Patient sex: M
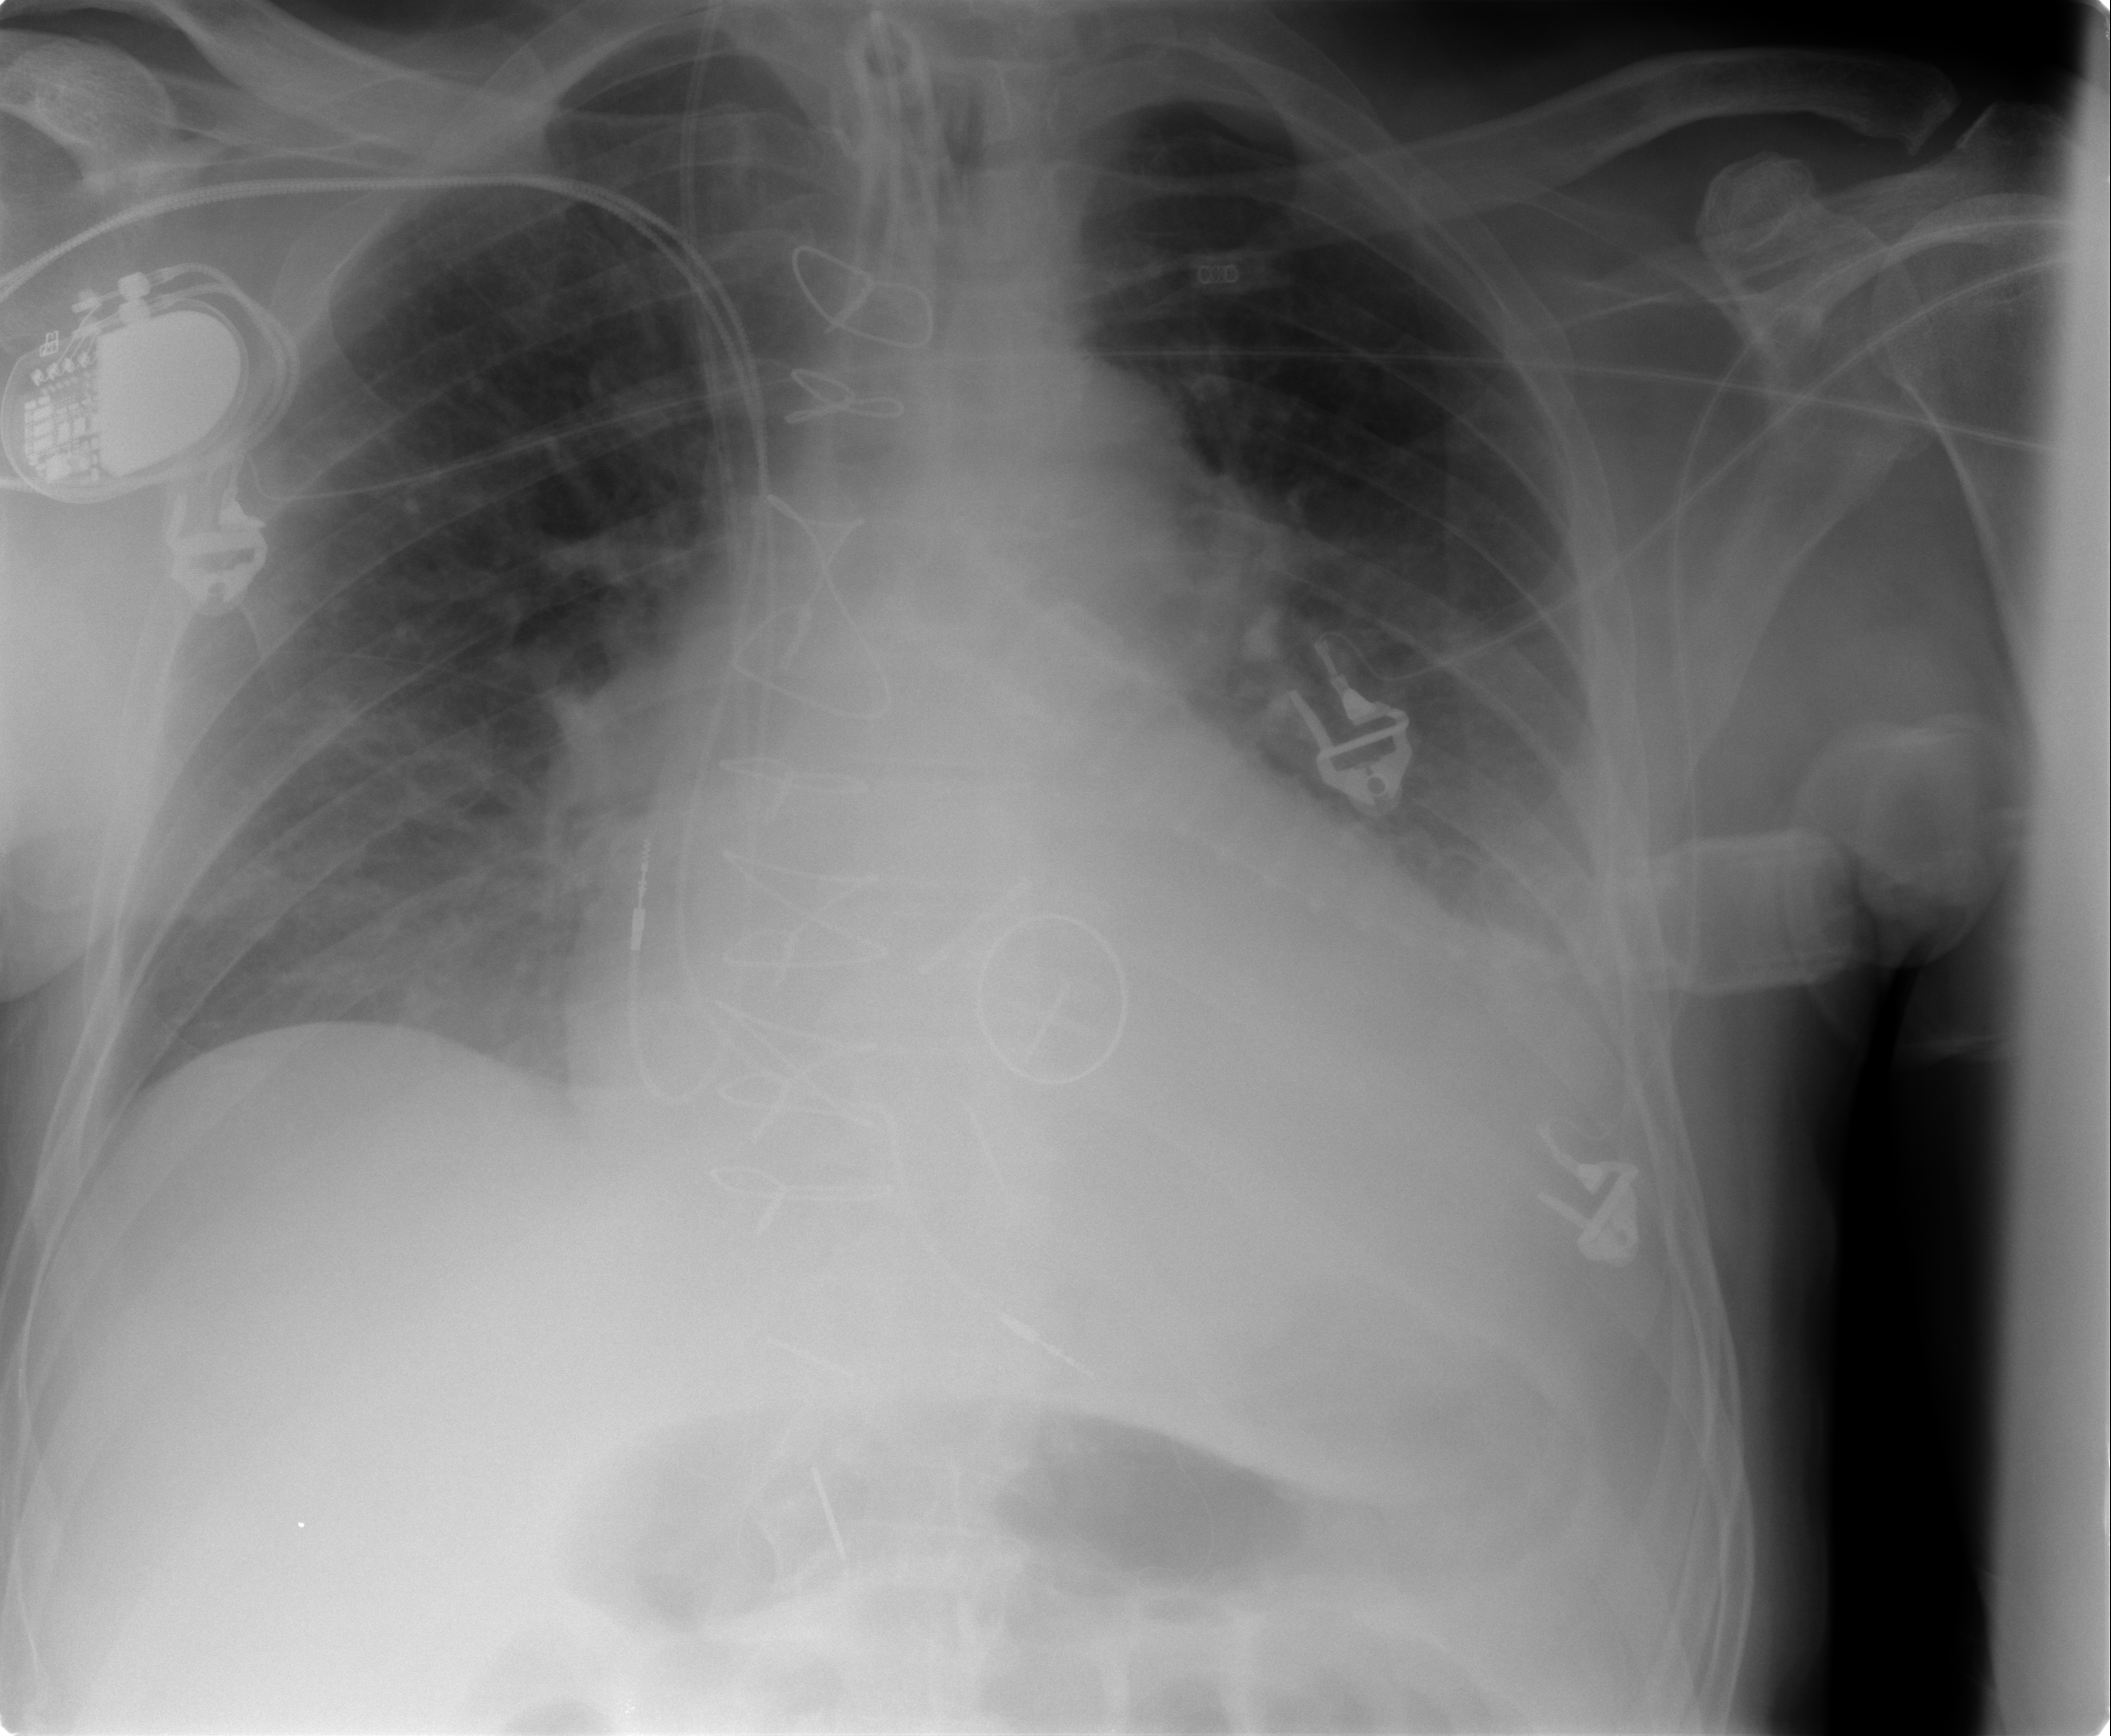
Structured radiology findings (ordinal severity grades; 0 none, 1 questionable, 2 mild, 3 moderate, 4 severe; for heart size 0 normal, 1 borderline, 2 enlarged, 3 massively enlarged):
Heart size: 2
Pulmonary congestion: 1
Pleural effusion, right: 0
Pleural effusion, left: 1
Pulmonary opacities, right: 2
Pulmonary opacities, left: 0
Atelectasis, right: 2
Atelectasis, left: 2